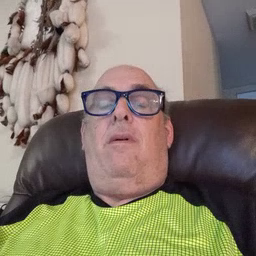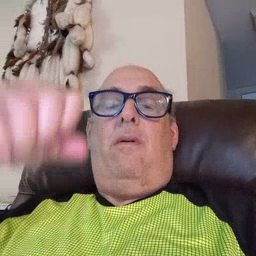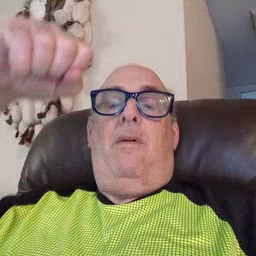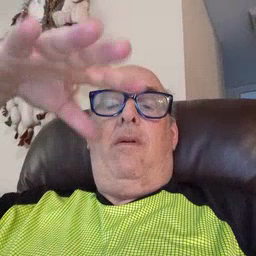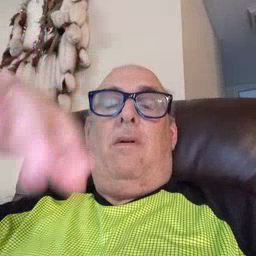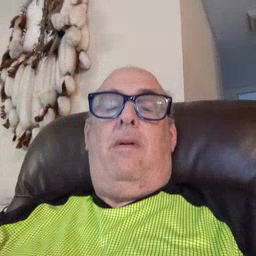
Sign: lamp